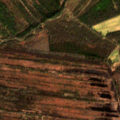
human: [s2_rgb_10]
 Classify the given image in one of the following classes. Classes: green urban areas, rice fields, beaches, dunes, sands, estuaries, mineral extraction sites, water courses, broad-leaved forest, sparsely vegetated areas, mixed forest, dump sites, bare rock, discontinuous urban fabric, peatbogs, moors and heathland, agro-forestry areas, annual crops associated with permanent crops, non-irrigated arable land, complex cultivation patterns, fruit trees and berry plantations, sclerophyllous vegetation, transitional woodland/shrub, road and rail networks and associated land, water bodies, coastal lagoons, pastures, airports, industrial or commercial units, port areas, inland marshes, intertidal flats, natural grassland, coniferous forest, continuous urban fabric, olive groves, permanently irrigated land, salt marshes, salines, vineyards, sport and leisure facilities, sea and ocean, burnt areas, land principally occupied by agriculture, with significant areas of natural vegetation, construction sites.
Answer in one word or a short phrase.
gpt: mixed forest, transitional woodland/shrub, peatbogs